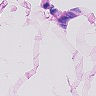
Metastatic tissue present: no